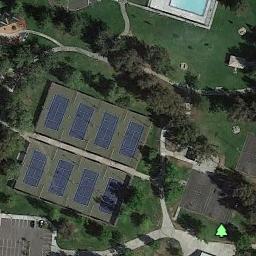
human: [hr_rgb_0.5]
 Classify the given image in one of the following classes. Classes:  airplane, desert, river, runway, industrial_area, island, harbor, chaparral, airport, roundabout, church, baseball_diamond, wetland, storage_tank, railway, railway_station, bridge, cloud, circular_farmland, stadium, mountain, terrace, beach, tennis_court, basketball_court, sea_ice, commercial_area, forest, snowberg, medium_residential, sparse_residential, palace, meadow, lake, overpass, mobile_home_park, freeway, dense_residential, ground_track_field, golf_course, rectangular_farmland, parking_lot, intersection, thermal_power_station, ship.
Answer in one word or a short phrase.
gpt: tennis_court